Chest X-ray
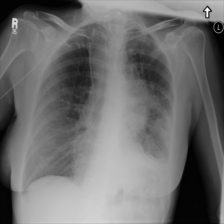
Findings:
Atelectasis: negative
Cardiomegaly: negative
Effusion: negative
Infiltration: negative
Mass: positive
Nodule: negative
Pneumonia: negative
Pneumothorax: negative
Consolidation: negative
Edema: negative
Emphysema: negative
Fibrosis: negative
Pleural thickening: negative
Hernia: negative